Question: I'm making a TreePanel that looks like this:

At the moment I have it "mocked up" with the following code:
'''
treePanel.setRootNode({
text: 'Root',
expanded: true,
children: [
{
text: 'General Settings',
icon: kpc.cfg.baseUrl.img+'/icon_gears-bluegreen.gif',
leaf: true
},
{
text: 'Users',
icon: kpc.cfg.baseUrl.img+'/icon_users-16x16.gif',
expanded: true,
children: [
{
text: 'Dummy User 1',
icon: kpc.cfg.baseUrl.img+'/icon_user-suit.gif',
leaf: true
},
{
text: 'Dummy User 2',
icon: kpc.cfg.baseUrl.img+'/icon_user-suit.gif',
leaf: true
},
{
text: 'Dummy User 3',
icon: kpc.cfg.baseUrl.img+'/icon_user-suit.gif',
leaf: true
},
{
text: 'Dummy User 4',
icon: kpc.cfg.baseUrl.img+'/icon_user-suit.gif',
leaf: true
}
]
}
]
});
'''
In other words, how do I make a TreeStore that is a mixture of both static and dynamically-loaded items?
Thanks!
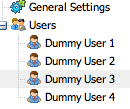
Answer: The solution that worked best for me was to:
1. create two tree stores--one with the static content, another set up to load my User models from the server.
2. "graph" the dynamically-loaded tree onto the static tree.
I wrote up a little tutorial that includes a runnable demo <URL>, but at a high level the code looks like this:
'''
Ext.define('demo.UserModel', {
extend: 'Ext.data.Model',
fields: ['id', 'name', 'profile_image_url']
});
var userTreeStore = Ext.create('Ext.data.TreeStore', {
model: 'demo.UserModel',
proxy: {
type: 'jsonp',
url : 'https://myserver/getusers',
reader: {
type: 'json',
root: 'users'
}
},
listeners: {
// Each demo.UserModel instance will be automatically
// decorated with methods/properties of Ext.data.NodeInterface
// (i.e., a "node"). Whenever a UserModel node is appended
// to the tree, this TreeStore will fire an "append" event.
append: function( thisNode, newChildNode, index, eOpts ) {
// If the node that's being appended isn't a root node, then we can
// assume it's one of our UserModel instances that's been "dressed
// up" as a node
if( !newChildNode.isRoot() ) {
newChildNode.set('leaf', true);
newChildNode.set('text', newChildNode.get('name'));
newChildNode.set('icon', newChildNode.get('profile_image_url'));
}
}
}
});
userTreeStore.setRootNode({
text: 'Users',
leaf: false,
expanded: false // If this were true, the store would load itself
// immediately; we do NOT want that to happen
});
var settingsTreeStore = Ext.create('Ext.data.TreeStore', {
root: {
expanded: true,
children: [
{
text: 'Settings',
leaf: false,
expanded: true,
children: [
{
text: 'System Settings',
leaf: true
},
{
text: 'Appearance',
leaf: true
}
]
}
]
}
});
// Graft our userTreeStore into the settingsTreeStore. Note that the call
// to .expand() is what triggers the userTreeStore to load its data.
settingsTreeStore.getRootNode().appendChild(userTreeStore.getRootNode()).expand();
Ext.create('Ext.tree.Panel', {
title: 'Admin Control Panel',
store: settingsTreeStore,
});
'''